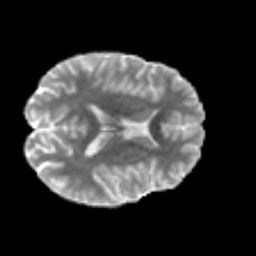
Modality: MD
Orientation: axial
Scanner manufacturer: philips
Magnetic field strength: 3 T
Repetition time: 8.6 s
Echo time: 0.127 s